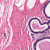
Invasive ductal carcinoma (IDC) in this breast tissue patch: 0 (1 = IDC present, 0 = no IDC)